Aerial crown-view tile of a tropical tree (Barro Colorado Island, Panama), acquired 20250317:
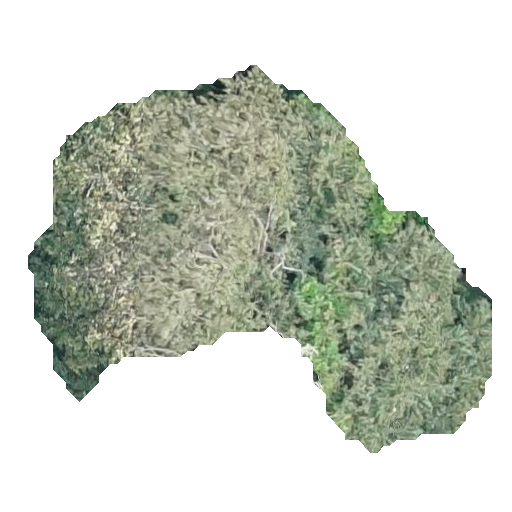
Species: Quararibea stenophylla
GBIF accepted scientific name: Quararibea stenophylla
Crown area: 159.749 m²